【题型】填空题　【知识点】立体几何　【难度】easy
将边长分别为$1\mathrm{cm}$和$2\mathrm{cm}$的矩形，绕边长为$2\mathrm{cm}$的一边所在的直线旋转一周得到一旋转体，则该旋转体的体积为\_\_\_\_$\mathrm{cm}^3$．
【解答】
\noindent \textbf{【答案】}$2\pi$

\noindent \textbf{【分析】}旋转体为圆柱，高为$2\mathrm{cm}$，底面半径为$1\mathrm{cm}$，利用圆柱体积公式求出答案.

\noindent \textbf{【详解】}如图所示，旋转体为圆柱，高为$2\mathrm{cm}$，底面半径为$1\mathrm{cm}$，

\noindent 故体积为$\pi\cdot 1^2\times 2=2\pi\ \mathrm{cm}^3$.

\noindent 故答案为：$2\pi$
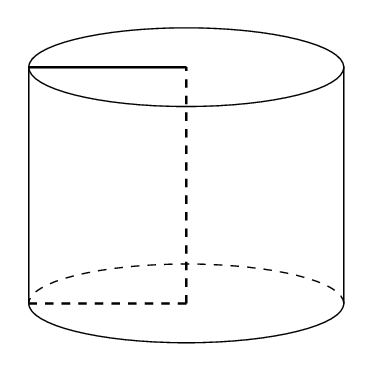